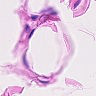
Metastatic tissue present: no